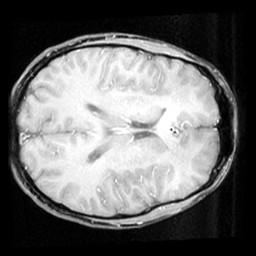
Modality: inplaneT1
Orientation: axial
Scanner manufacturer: ge
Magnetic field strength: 3 T
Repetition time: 0.2 s
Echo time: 0.0036 s